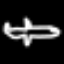
Label: airplane